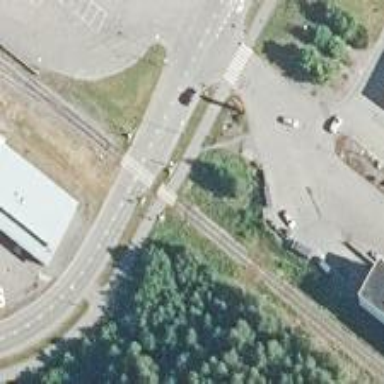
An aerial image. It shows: Level crossing with lights and saltire.